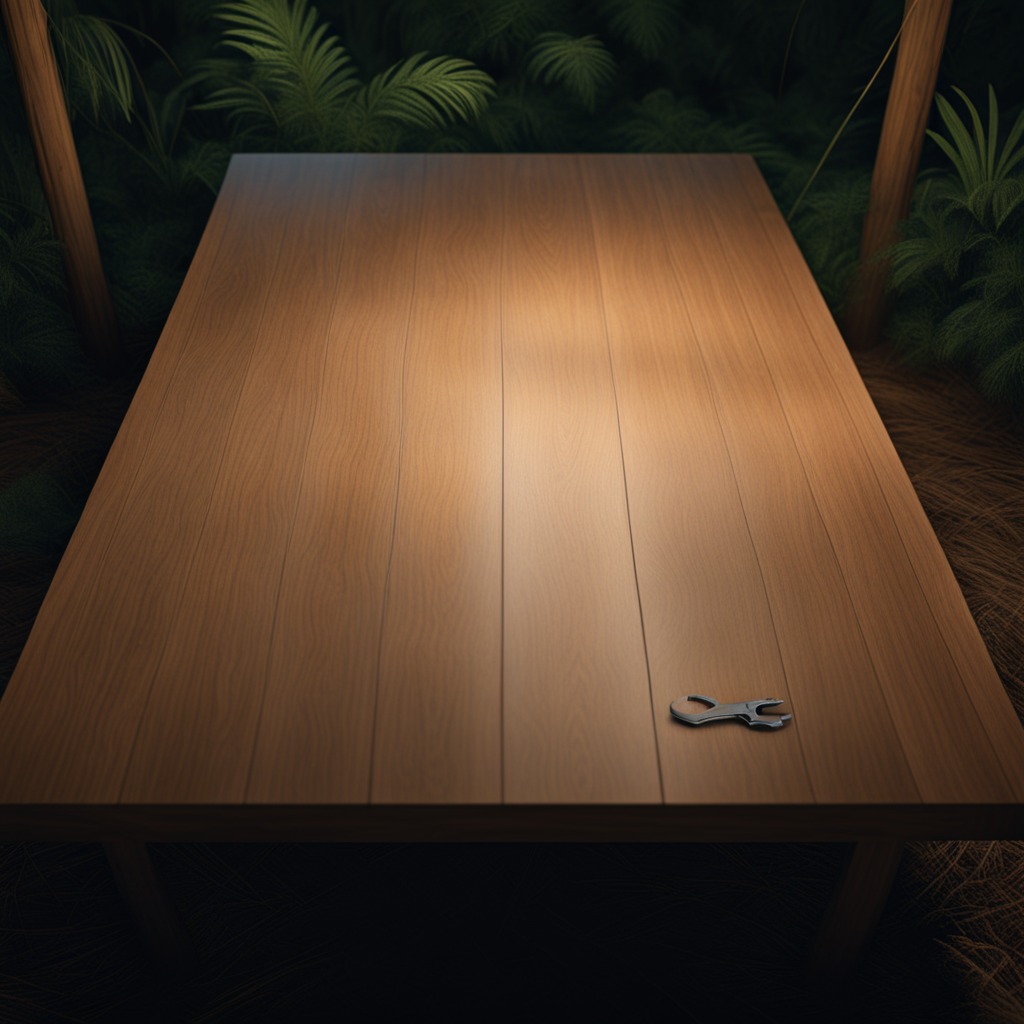
A wrench is lying on a wooden table inside a jungle field workshop tent at night.